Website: home-depot
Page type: delivery-shipping
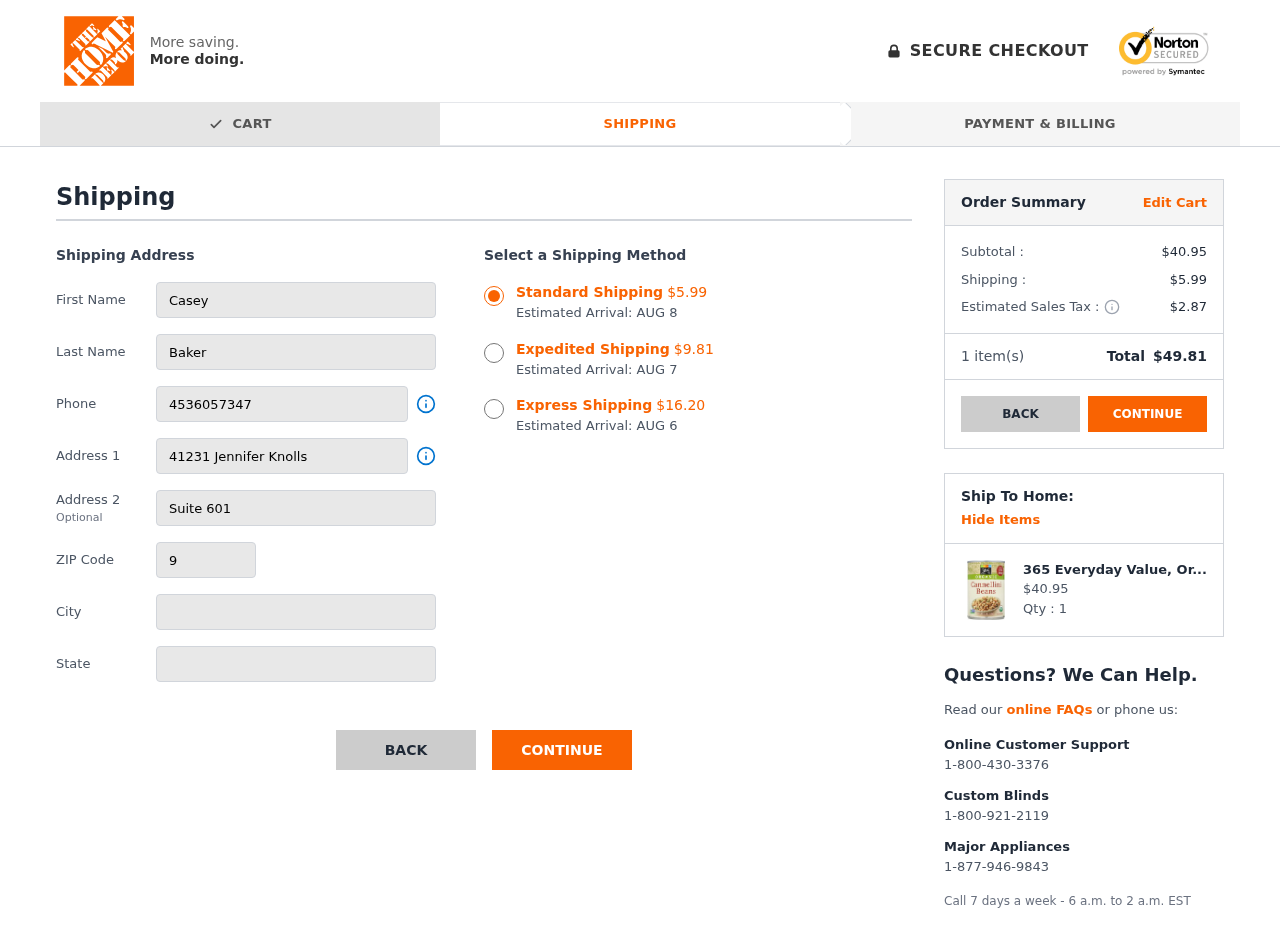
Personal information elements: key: PII_CITY
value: Murraytown
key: PII_FIRSTNAME
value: Casey
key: PII_LASTNAME
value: Baker
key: PII_PHONE
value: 4536057347
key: PII_POSTCODE
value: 99848
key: PII_STATE
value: Kentucky
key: PII_STREET
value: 41231 Jennifer Knolls
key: PII_STREET2
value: Suite 601
Product elements: key: PRODUCT1_NAME
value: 365 Everyday Value, Organic Cannellini Beans, 15 oz
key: PRODUCT1_PRICE
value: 40.95
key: PRODUCT1_QUANTITY
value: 1
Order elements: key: ORDER_SHIPPING_COST_STANDARD
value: $5.99
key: ORDER_DELIVERY_DATE
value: AUG 8
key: ORDER_SHIPPING_COST_EXPEDITED
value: $9.81
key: ORDER_DELIVERY_DATE_EXPEDITED
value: AUG 7
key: ORDER_SHIPPING_COST_EXPRESS
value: $16.20
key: ORDER_DELIVERY_DATE_EXPRESS
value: AUG 6
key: ORDER_SUBTOTAL
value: $40.95
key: ORDER_SHIPPING_COST
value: $5.99
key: ORDER_TAX
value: $2.87
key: ORDER_NUM_ITEMS
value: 1
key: ORDER_TOTAL
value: $49.81